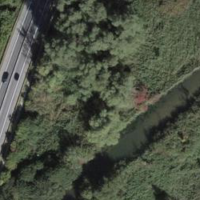
EUNIS habitat code: 21
Species observed at this site:
Corylus avellana